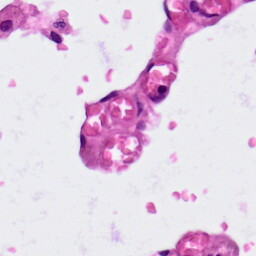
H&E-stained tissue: Lung